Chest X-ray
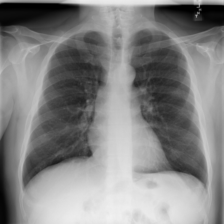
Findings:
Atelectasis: positive
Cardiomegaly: negative
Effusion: negative
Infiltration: negative
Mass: negative
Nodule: negative
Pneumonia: negative
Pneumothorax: negative
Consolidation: negative
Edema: negative
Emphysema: negative
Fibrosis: negative
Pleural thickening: negative
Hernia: negative